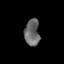
Tissue: skin
Cell type: Endothelial cells
Senescence score: 0.1448
Nuclear area (px): 390
Mean DAPI intensity: 105.208